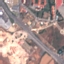
Land use / land cover class: Highway